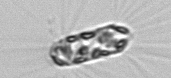
Label: Corethron_hystrix